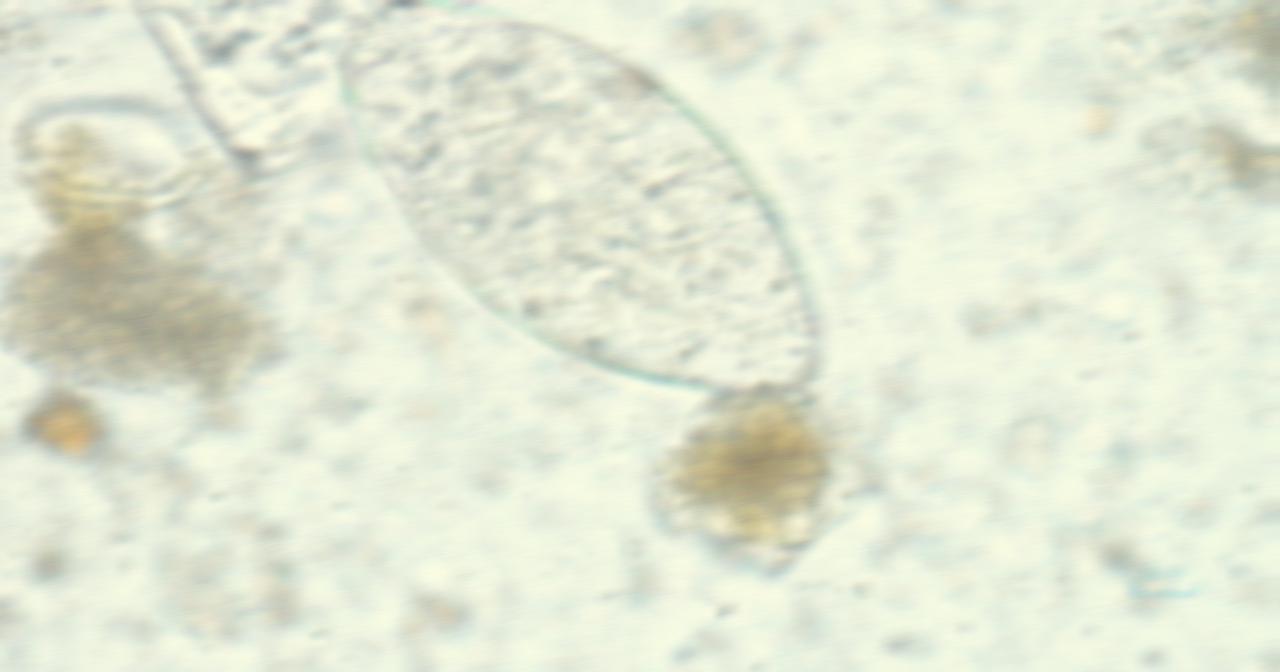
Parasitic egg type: Fasciolopsis buski